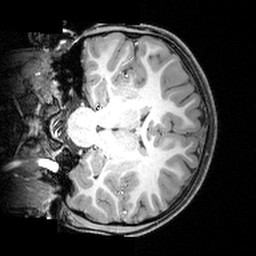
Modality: T1w
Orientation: coronal
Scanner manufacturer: siemens
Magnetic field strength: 3 T
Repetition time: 1.9 s
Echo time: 0.00397 s